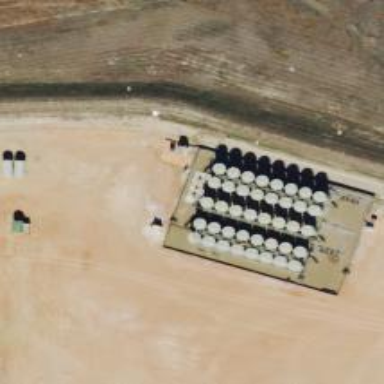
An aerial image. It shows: Storage tank with man-made structure.